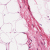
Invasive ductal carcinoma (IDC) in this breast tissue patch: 0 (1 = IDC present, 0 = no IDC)